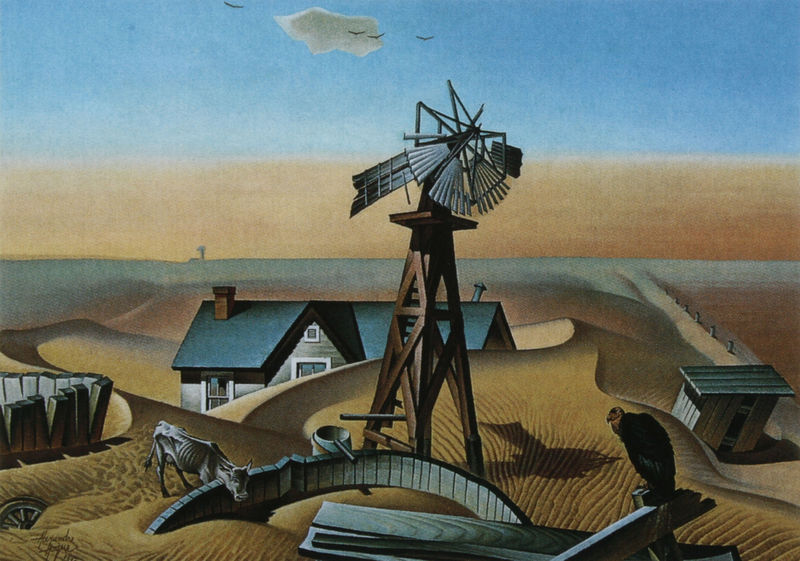
Titel: Drought Stricken Area
Künstler: Alexandre Hogue
Standort: Dallas (Texas)
Institution: Dallas Museum of Art
Schlagwörter: blau, himmel, schatten, vogel, wolken, ocker, braun, fenster, holz, licht, tür, türkis, haus, weg, wolke, signatur, felder, horizont, häuser, mühle, vögel, windmühle, hütte, windrad, fliegen, wellen, düne, dürre, wüste, giebel, kuh, rind, holzrad, rad, streifen, balken, bretter, neue sachlichkeit, surrealismus, schraffuren, senkrecht, bedrohung, geier, waagerecht, verwüstung, surrealistisch, manieriert, durst, sachlichkeit, abgemagert, trockenheit, bretterbude, düree